Question: How can I add an 'option label' like the one existent on the <URL> for a 'ListBoxFor' HTML Helper ?
I have the code similar to bellow:
'''
<%= Html.ListBoxFor( m => m.SelectedElements, new MultiSelectList(Model.AllPossibleElements, "ID", "Text")) %>
'''
And the image bellow is the output:

I would like to have a default selection (option label) like: "".
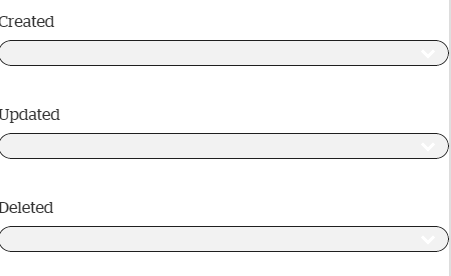
Answer: The reason that 'Html.DropDownListFor()' has an "option" parameter is that dropdown lists, when they don't have a selected value, are blank and you can't see their contents without expanding them.
Listboxes, typically do display their contents, and thus an option is not necessary. An unselected listbox doesn't need something to say "Select an option" because the options are clearly visible.
I think your problem here is that you're using a third party library to re-style a listbox to look like a dropdownlist, and thus it's not behaving the way you would expect a dropdownlist to behave (because it's not a dropdownlist, it's a listbox that just looks like dropdownlist).
The Listboxfor helper doesn't provide this, because it doesn't typically make sense to provide it. All that the option is doing is creating an entry that is first in the list that has an empty value. Thus, when the form is submitted, the empty value will trigger any required validation you may have on the backing property.
So, to do this yourself, you need to add an empty item with just the text you want, and an empty value.